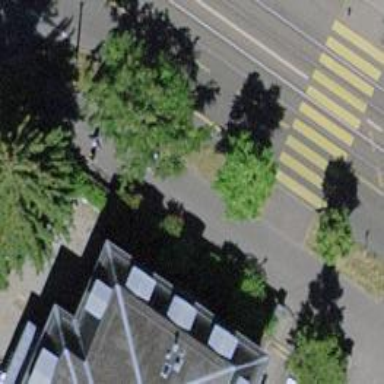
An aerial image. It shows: Avenue lined with trees.